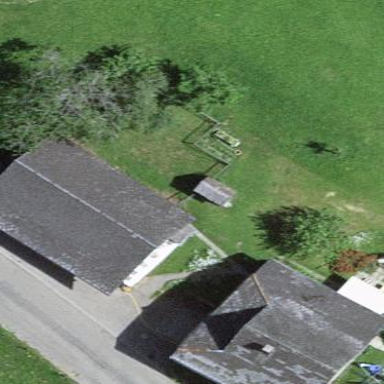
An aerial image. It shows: Farm auxiliary building with gabled roof.